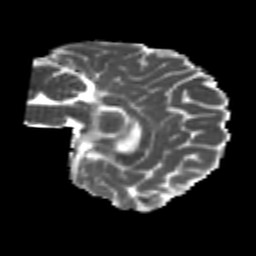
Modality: MD
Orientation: sagittal
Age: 22
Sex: female
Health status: healthy
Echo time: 0.074 s